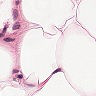
Metastatic tissue present: no